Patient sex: F
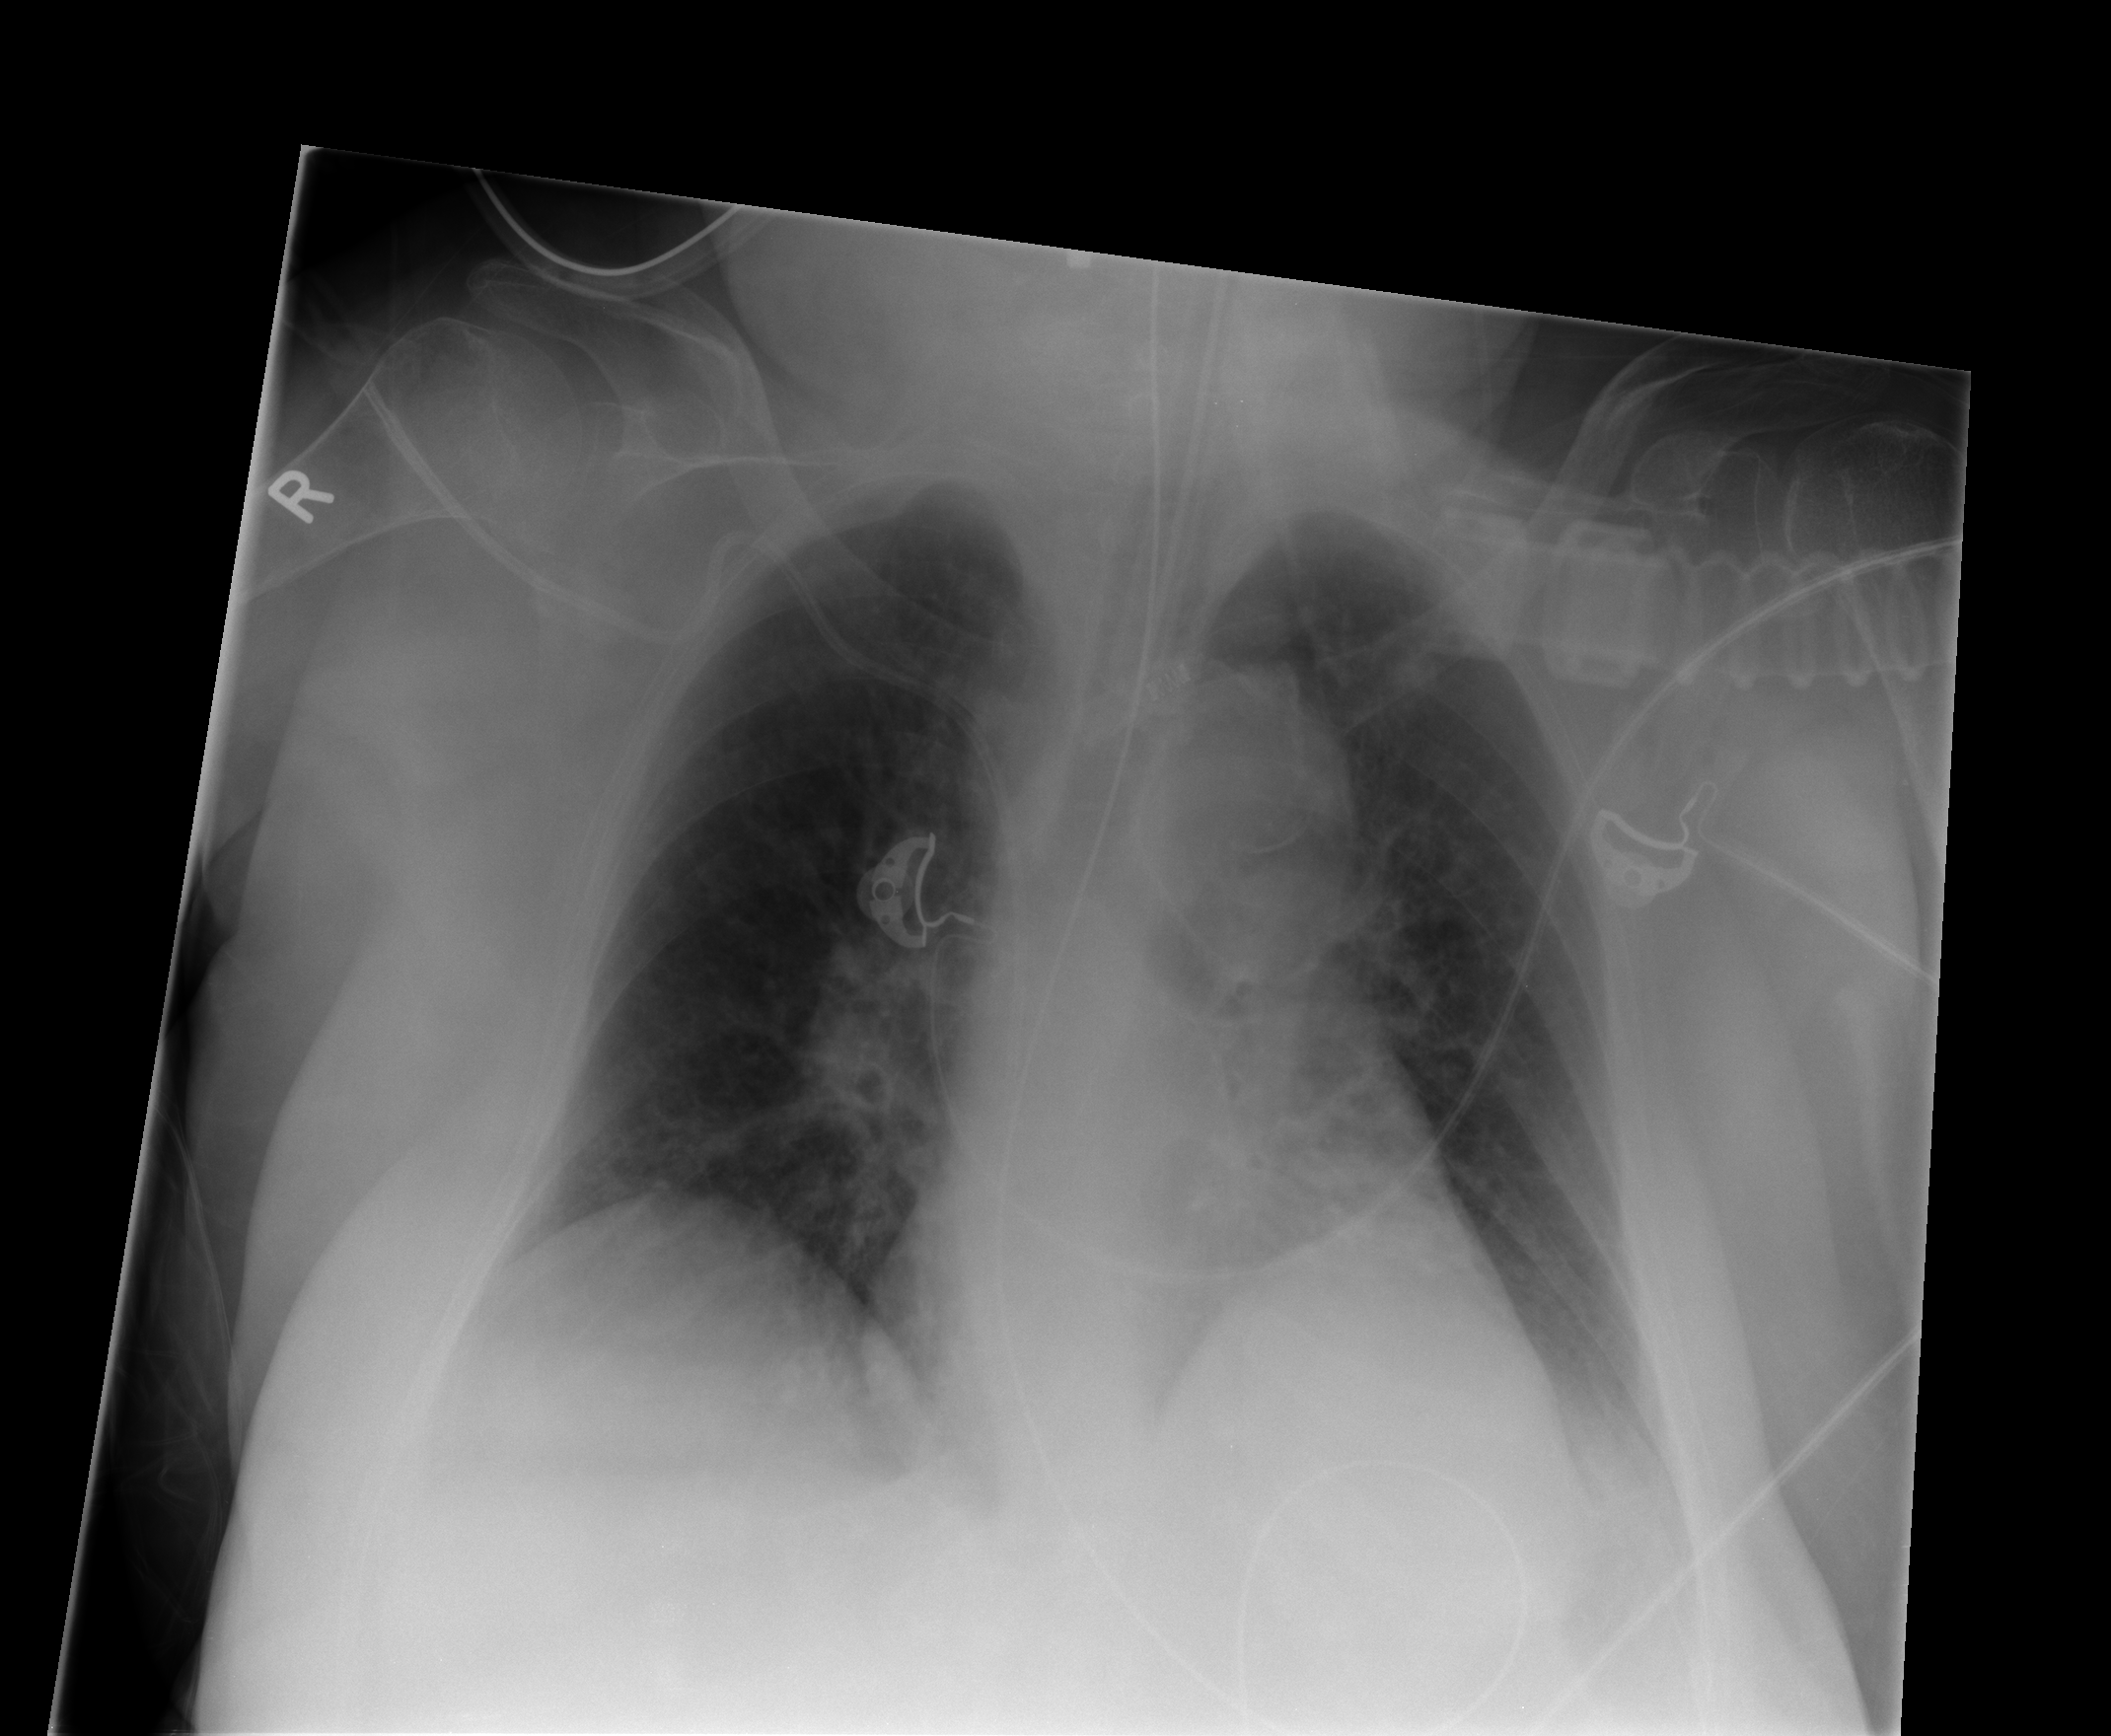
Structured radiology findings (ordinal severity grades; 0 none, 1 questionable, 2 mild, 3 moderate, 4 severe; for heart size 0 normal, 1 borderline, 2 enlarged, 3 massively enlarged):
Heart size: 2
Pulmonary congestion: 2
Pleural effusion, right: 0
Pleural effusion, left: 0
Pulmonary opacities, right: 0
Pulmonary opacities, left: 0
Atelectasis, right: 0
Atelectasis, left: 0